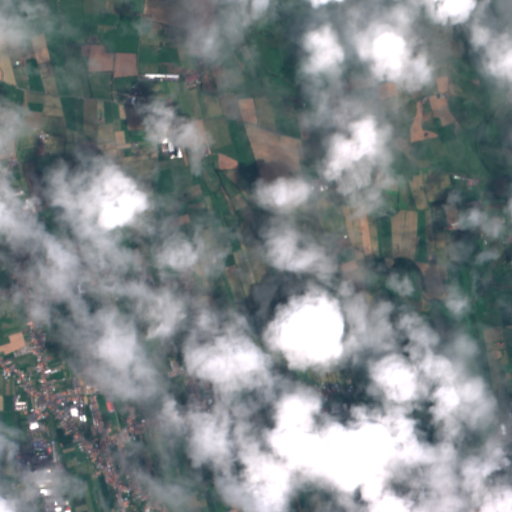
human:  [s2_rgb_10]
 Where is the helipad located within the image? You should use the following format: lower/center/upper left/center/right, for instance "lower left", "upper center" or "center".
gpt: The helipad is located in the lower right of the image.
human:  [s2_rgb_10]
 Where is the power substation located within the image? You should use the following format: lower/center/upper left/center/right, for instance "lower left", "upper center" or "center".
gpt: The power substation is located in the center right of the image.
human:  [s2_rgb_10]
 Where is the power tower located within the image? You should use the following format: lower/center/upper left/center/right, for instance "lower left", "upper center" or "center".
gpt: The power tower is located in the lower right of the image.
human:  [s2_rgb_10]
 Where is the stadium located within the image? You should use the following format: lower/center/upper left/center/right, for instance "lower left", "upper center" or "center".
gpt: The stadium is located in the lower right of the image.
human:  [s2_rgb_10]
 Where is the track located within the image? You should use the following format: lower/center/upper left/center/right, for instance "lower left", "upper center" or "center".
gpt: There is no track in the image.